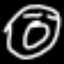
Label: donut